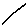
Label: line